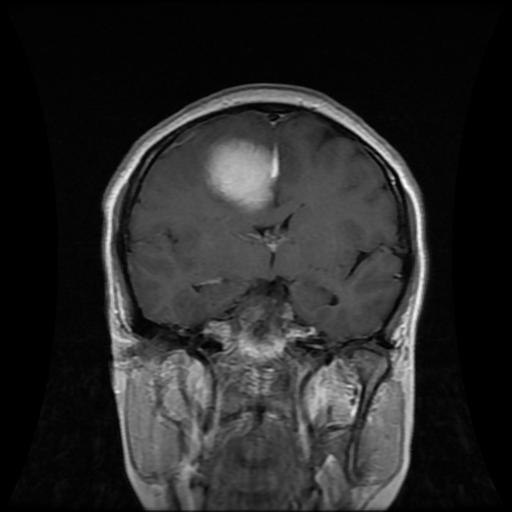
Label: meningioma